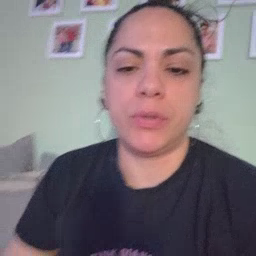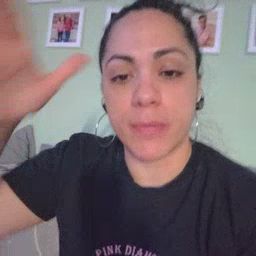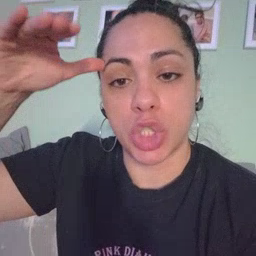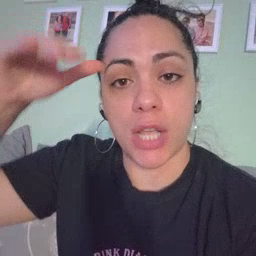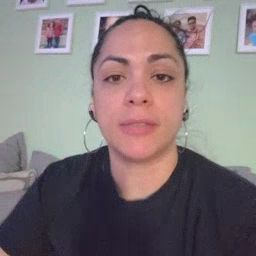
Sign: donkey